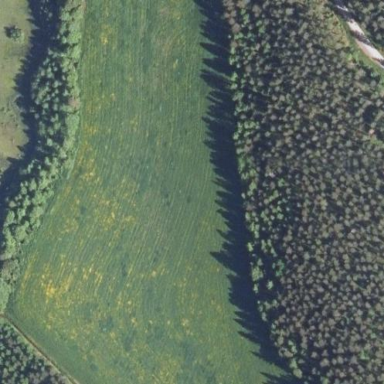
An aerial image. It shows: Beautiful meadow.